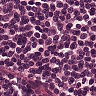
Metastatic tissue present: no